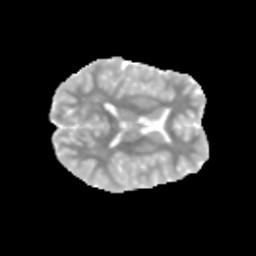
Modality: MD
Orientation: axial
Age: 13
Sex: male
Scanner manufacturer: siemens
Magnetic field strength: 3 T
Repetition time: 3.8 s
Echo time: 0.07 s